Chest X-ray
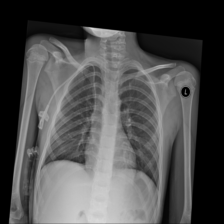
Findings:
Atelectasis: negative
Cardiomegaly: negative
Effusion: negative
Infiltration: negative
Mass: negative
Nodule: negative
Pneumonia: negative
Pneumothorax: negative
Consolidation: negative
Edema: negative
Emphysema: negative
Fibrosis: negative
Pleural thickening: negative
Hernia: negative